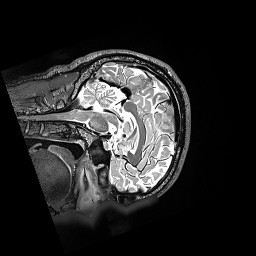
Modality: T2w
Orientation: sagittal
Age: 38
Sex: male